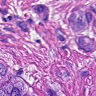
Metastatic tissue present: yes